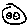
Label: cloud